Question: I have git installed, and from Tools->Git->Diff, I can select Apply Chunk or Revert Chunk

On Linux it works, but on Windows it gives me
'''
Unable to launch 'patch': Process failed to start: No such file or directory
'''
Where do I need to install this patch.exe, and where do I get it from?
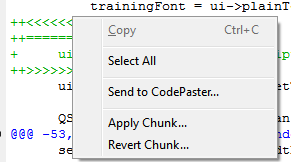
Answer: There actually was patch.exe that came with Git, but it was located at "C:\Program Files\gitin", and that wasn't added to PATH. I think that was because I didn't select the right option in the Git install wizard.
Qt Creator allows you to specify where the patch command is in its settings (the "Patch command" in the screenshot below).